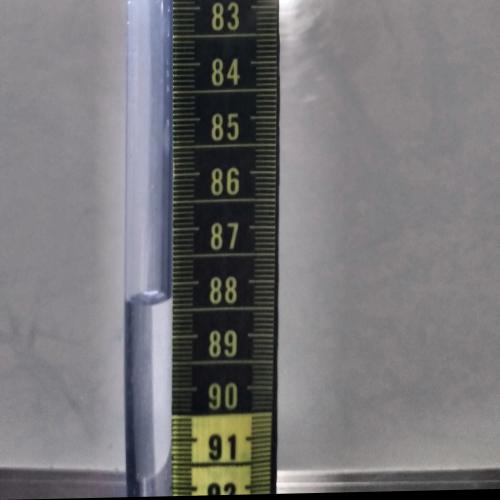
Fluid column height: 88.3 cm